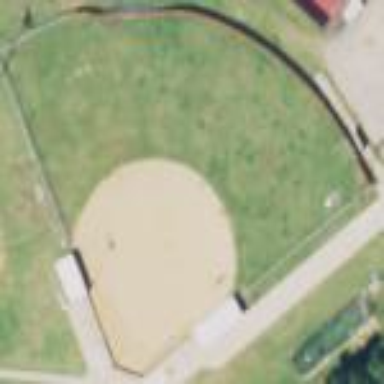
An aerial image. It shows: Softball pitch for leisure and sport activities.